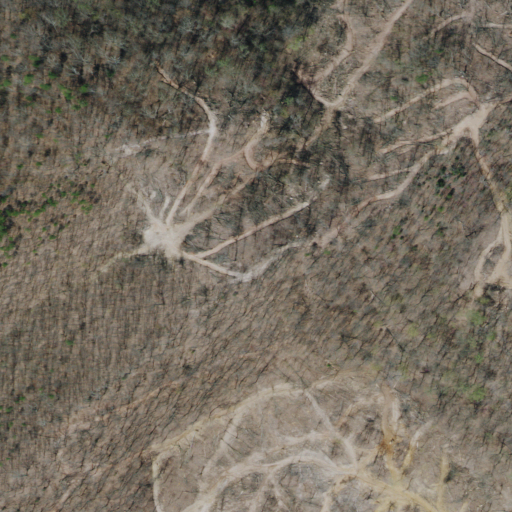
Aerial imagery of mountain in Tennessee named Short Mountain containing deciduous forest, grassland, and mixed forest